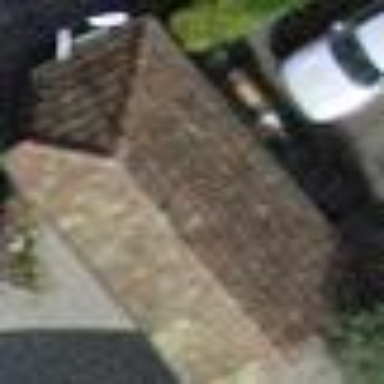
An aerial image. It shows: View of roof of building.